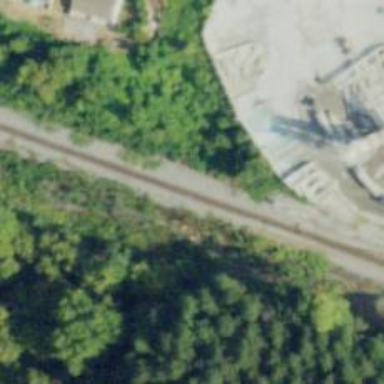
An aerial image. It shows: Railway track.